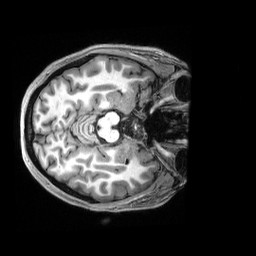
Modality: T1w
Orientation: axial
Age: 28
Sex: female
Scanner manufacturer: siemens
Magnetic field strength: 3 T
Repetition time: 2.5 s
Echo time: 0.00222 s